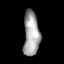
Tissue: lung
Cell type: Epithelial cells
Senescence score: 0.2124
Nuclear area (px): 695
Mean DAPI intensity: 163.957